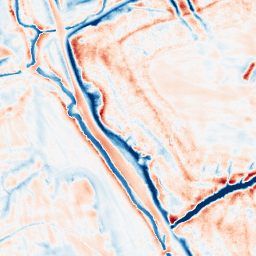
Category: edge_preserving
Decomposition family: bilateral
Decomposition parameters: d: 21
sigma_color: 100
sigma_space: 75
Upsampling method: regularized
Upsampling parameters: scale: 2
lambda_reg: 0.01
Upsampling scale: 2